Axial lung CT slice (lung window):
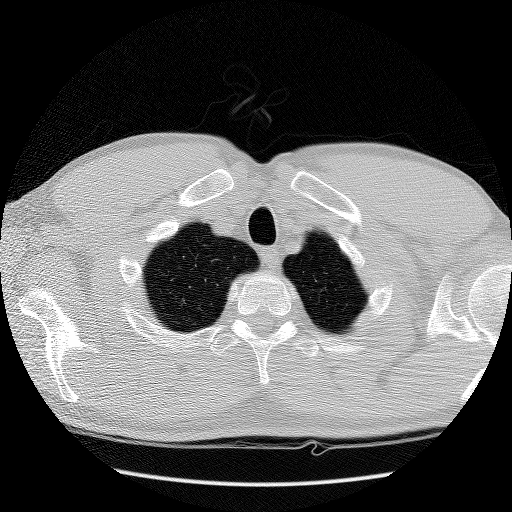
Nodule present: no